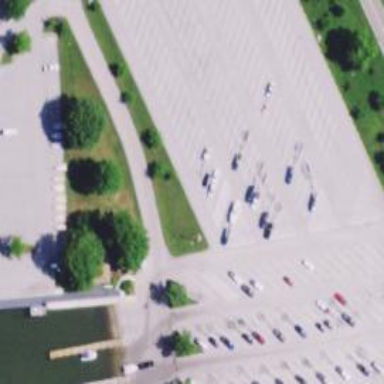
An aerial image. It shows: Parking area with surface.